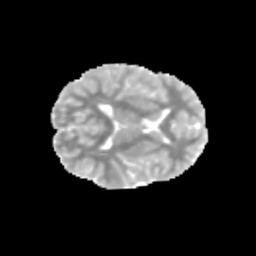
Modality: MD
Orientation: axial
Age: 11
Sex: female
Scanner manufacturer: siemens
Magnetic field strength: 3 T
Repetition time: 3.8 s
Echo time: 0.07 s